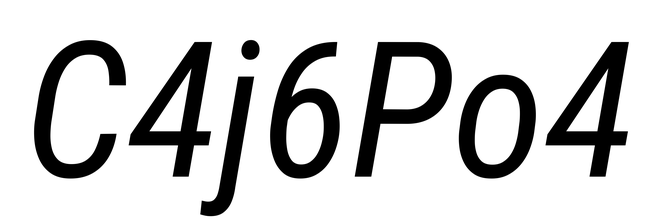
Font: Roboto-Italic_Condensed_Italic